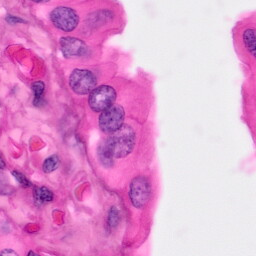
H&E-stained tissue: Pancreatic